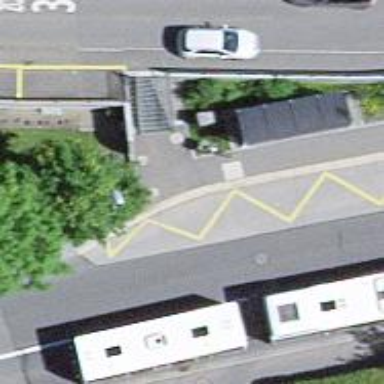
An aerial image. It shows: Platform for public transport and road usage.